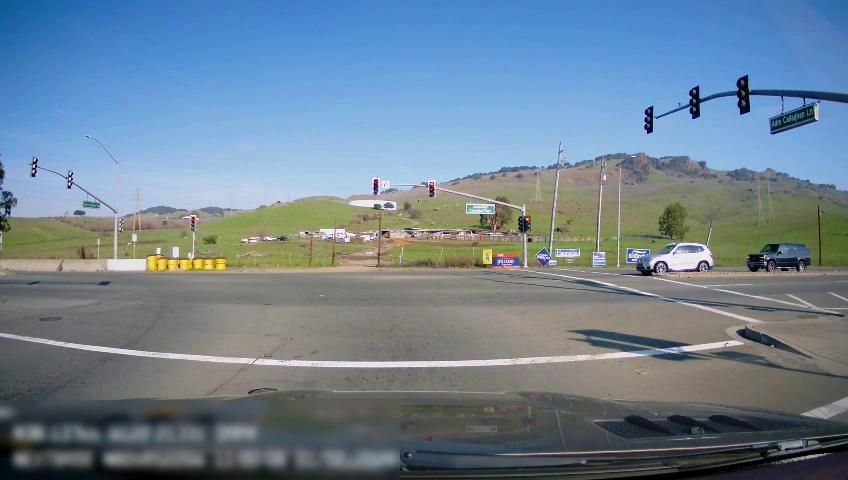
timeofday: Day
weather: Sunny
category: Drivable Space
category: Vehicles | SUV
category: Vehicles | SUV
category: Lanes | Opposite Lane
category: Traffic | Lights
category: Traffic | Lights
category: Traffic | Lights
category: Traffic | Lights
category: Traffic | Lights
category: Traffic | Lights
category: Traffic | Lights
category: Traffic | Signs
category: Traffic | Lights
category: Traffic | Lights
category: Traffic | Signs
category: Traffic | Lights
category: Traffic | Lights
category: Traffic | Signs